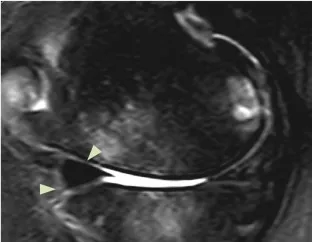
MRI sagittal . . 5/20.
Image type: radiology (mri)